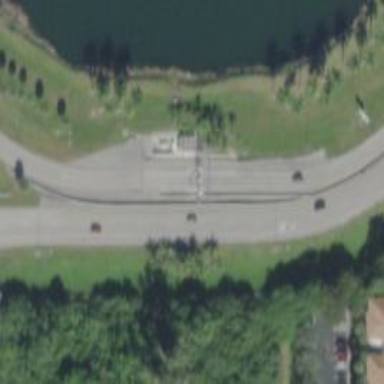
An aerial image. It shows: Toll gantry on the road.